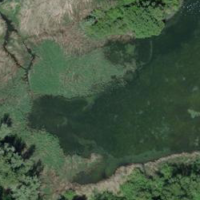
EUNIS habitat code: 23
Species observed at this site:
Egretta garzetta